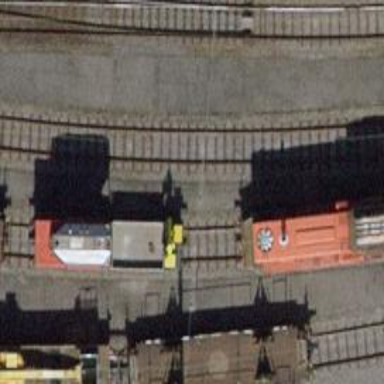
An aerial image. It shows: Rail yard with electrified rails and single track.